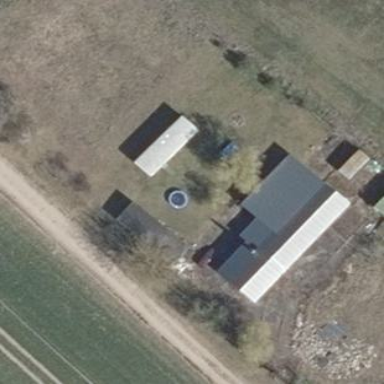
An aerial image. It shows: Farmyard area.